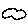
Label: cloud